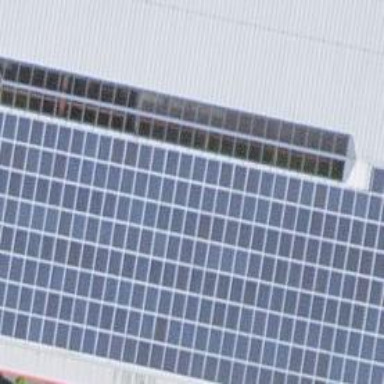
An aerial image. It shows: Solar power generator using photovoltaic panels.